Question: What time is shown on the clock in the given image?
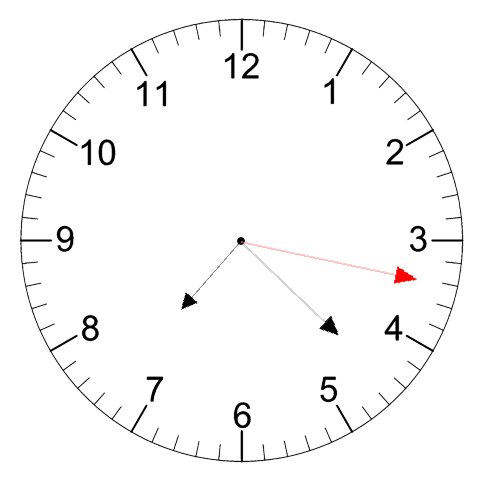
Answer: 07:22:17